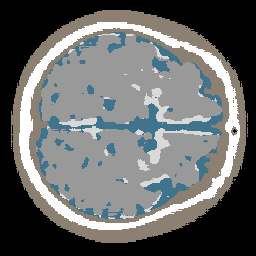
Label: no_lesion